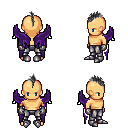
a pixel art fantasy rpg character, male body template, human, tanned skin, purple wings, metal pants, gray mohawk hairstyle, metal gloves, metal boots, four views (front, back, left, right), 2x2 character sprite sheet, small pixel art, hard edges, no anti-aliasing